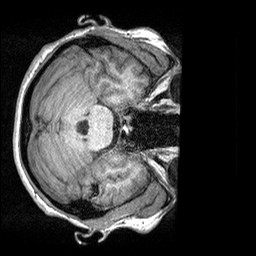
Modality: T1w
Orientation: axial
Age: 33
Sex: female
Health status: healthy
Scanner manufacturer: siemens
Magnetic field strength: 3 T
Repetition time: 2.3 s
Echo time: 0.00303 s